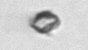
Label: detritus_transparent